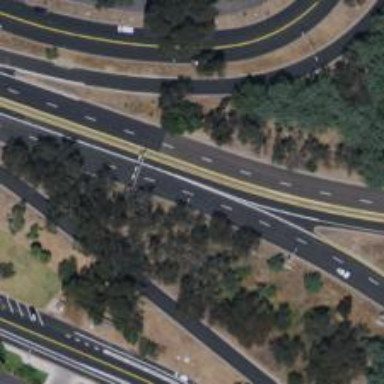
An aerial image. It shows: Secondary link road.